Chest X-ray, PA view. Patient: 65 years old, sex M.
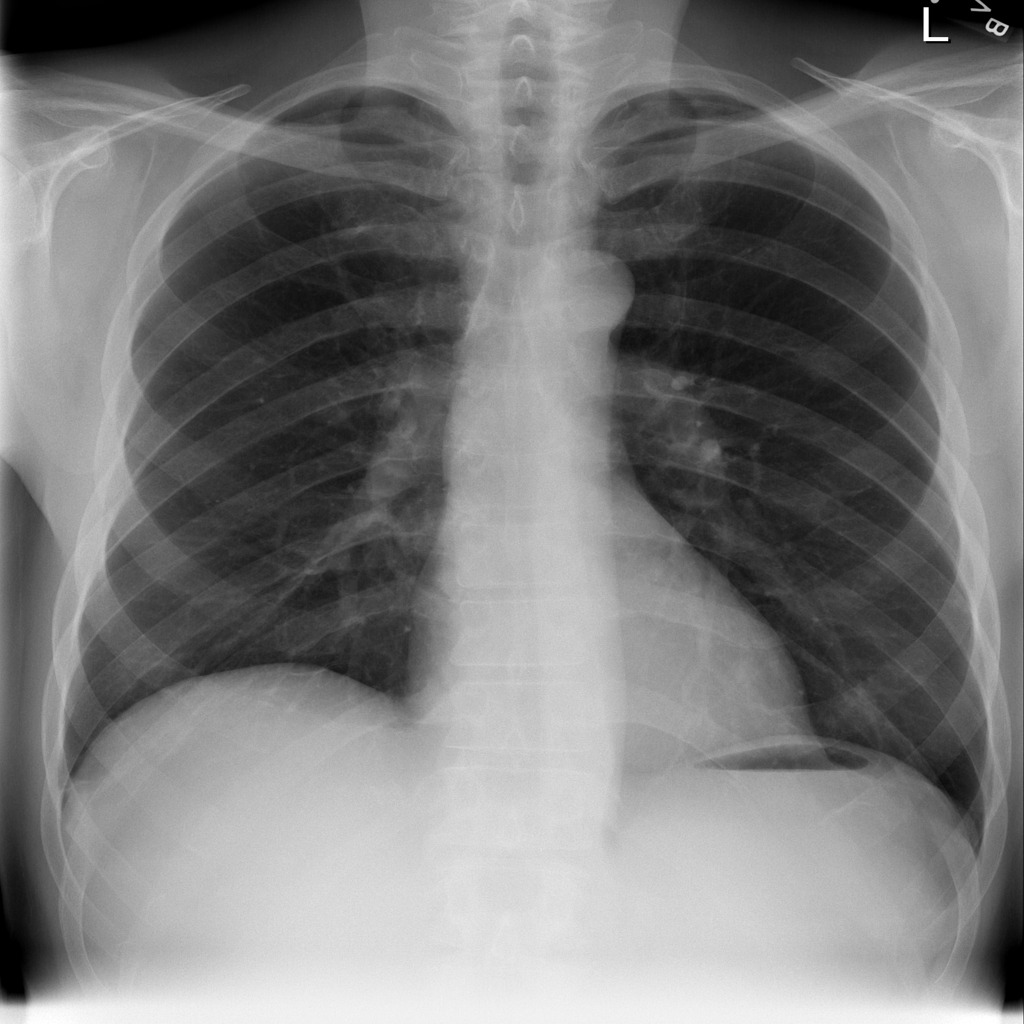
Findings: No Finding